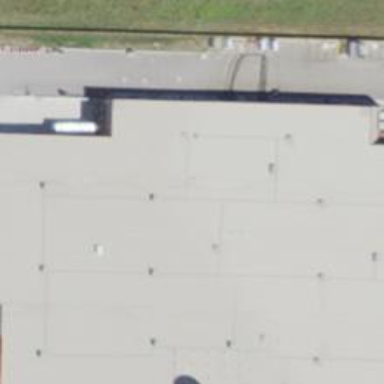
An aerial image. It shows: Commercial building housing country store. It is used for retail purposes.